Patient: sex M, age 42
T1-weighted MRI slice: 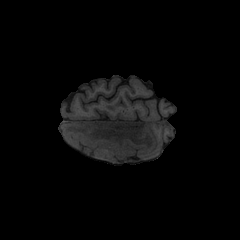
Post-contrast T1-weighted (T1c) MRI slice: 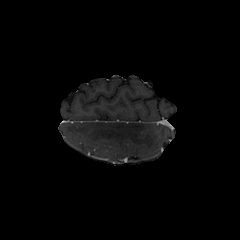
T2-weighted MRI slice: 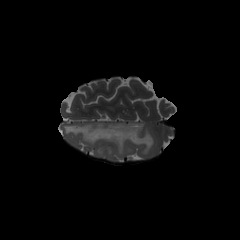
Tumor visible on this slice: yes
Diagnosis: Astrocytoma, IDH-mutant
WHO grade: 3